RGB frame:
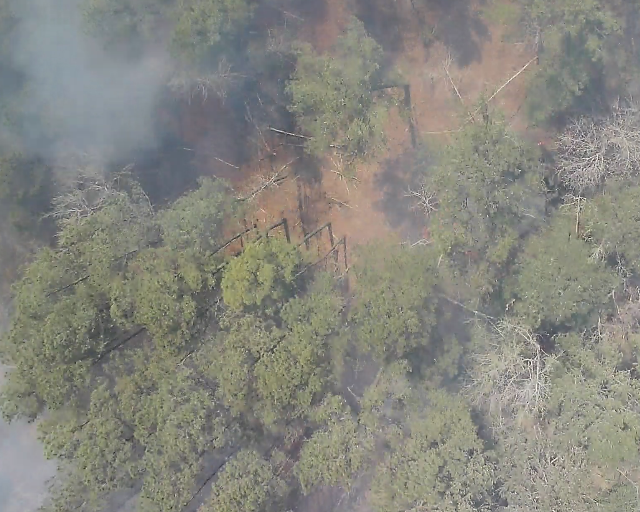
Thermal frame:
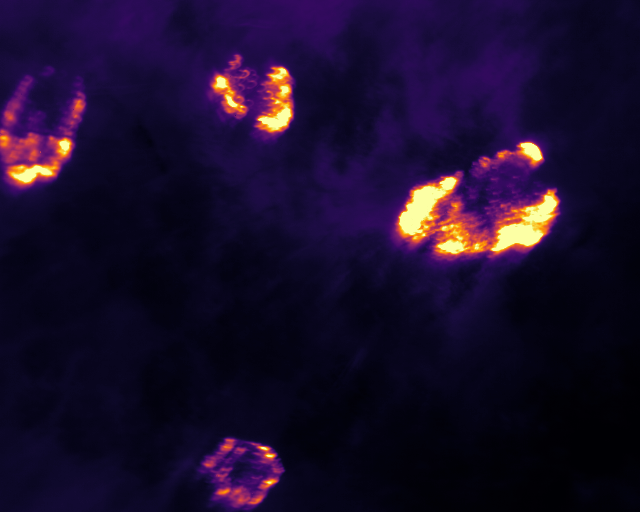
Captured: 2026-02-26 02:28:51
Pixels at or above 80 °C: 13888 (fraction of frame: 0.04238)